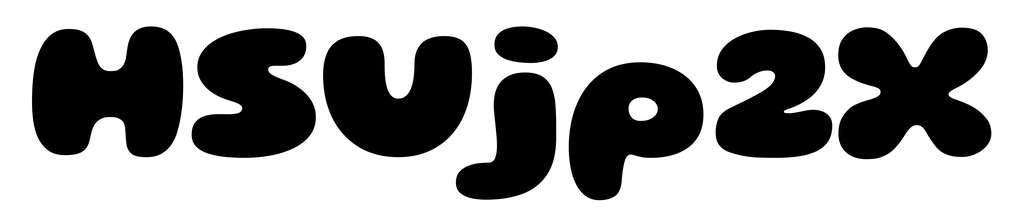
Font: Gluten_Black